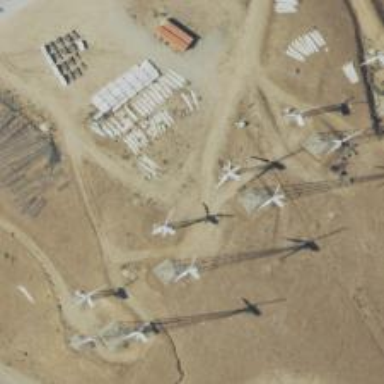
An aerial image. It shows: Wind turbine generating power.